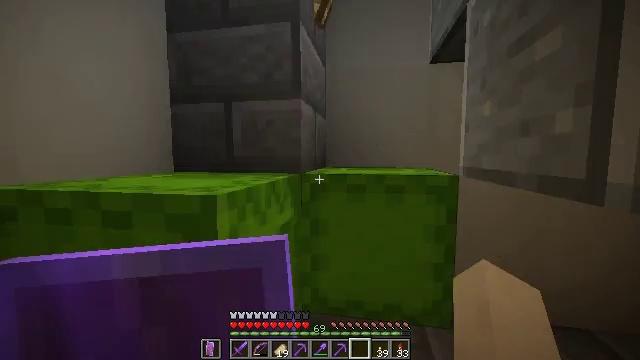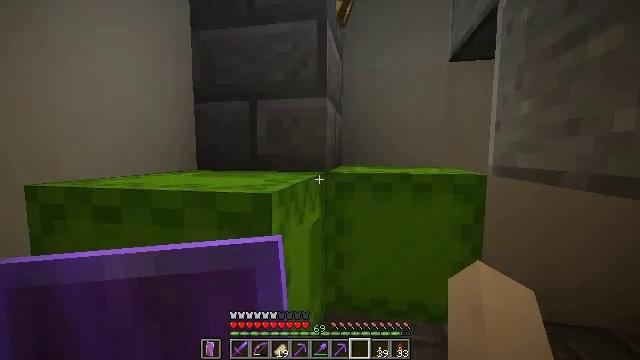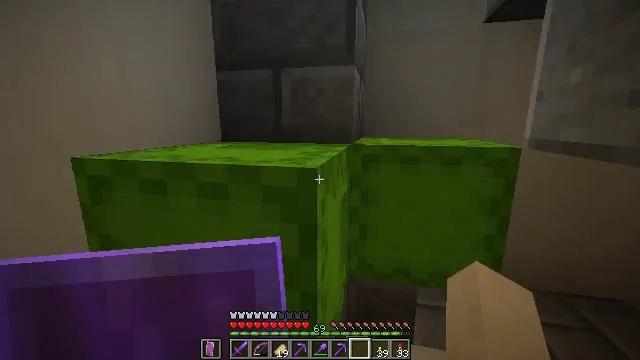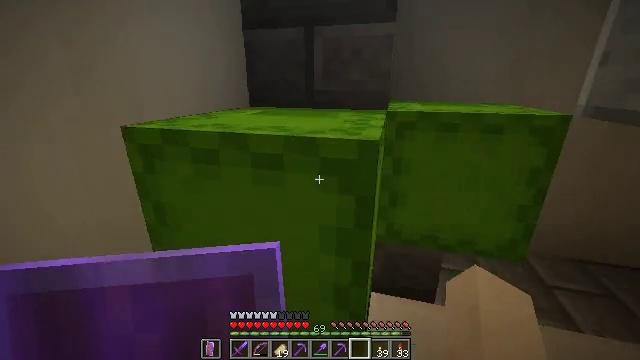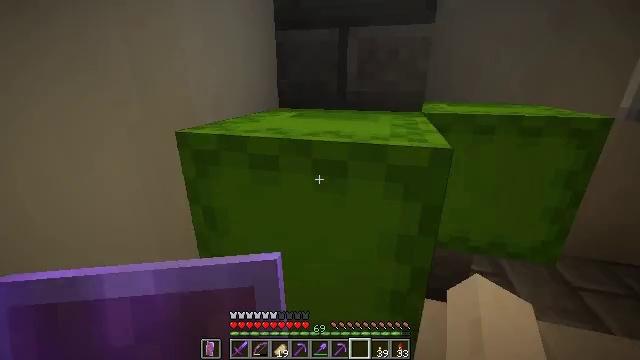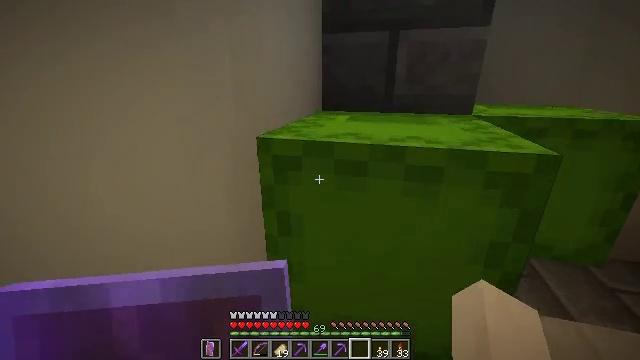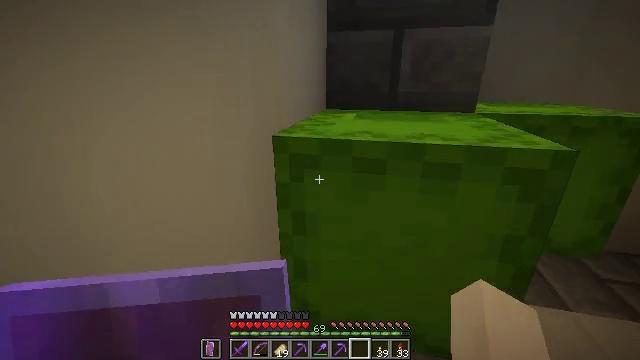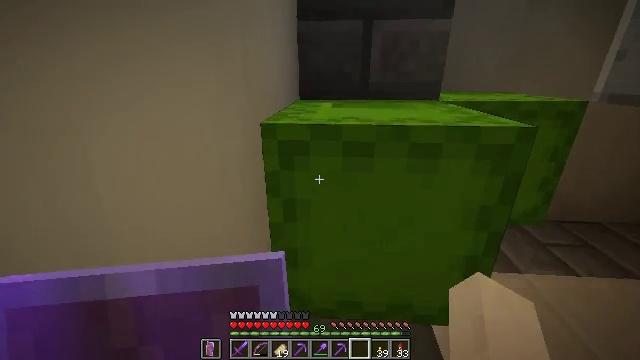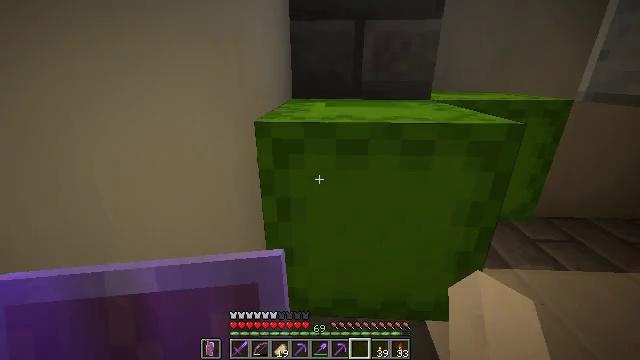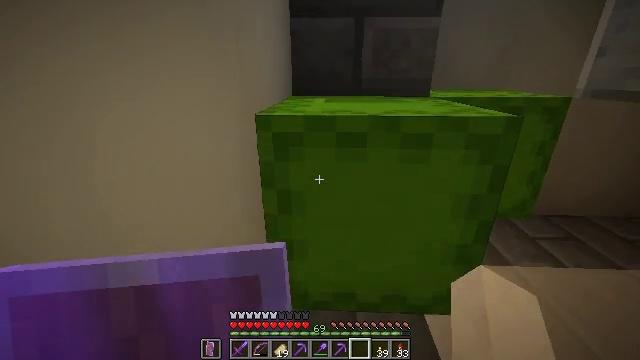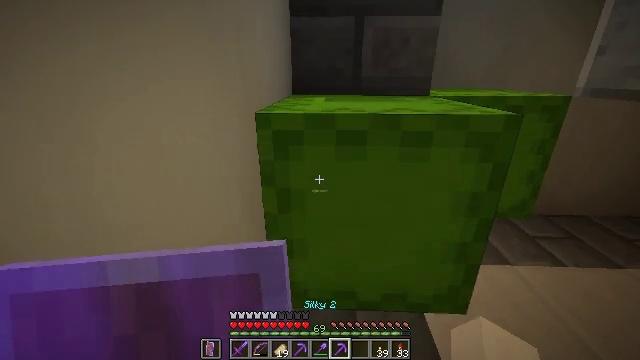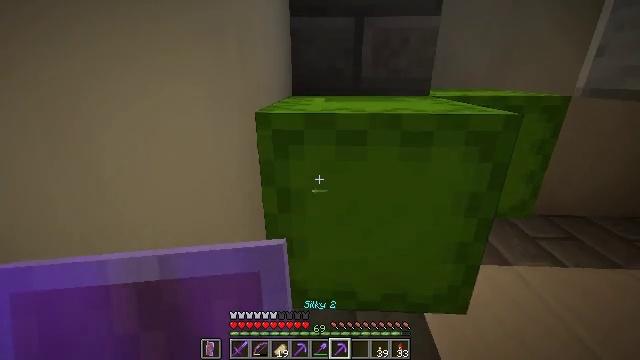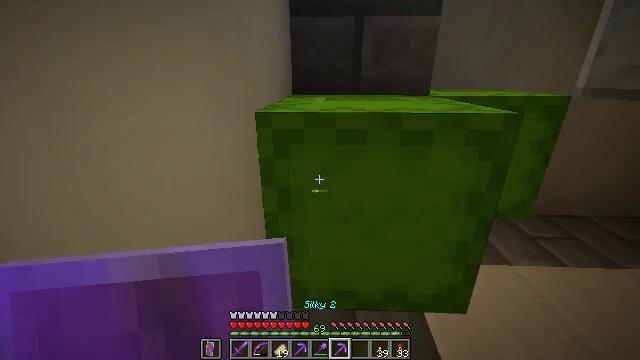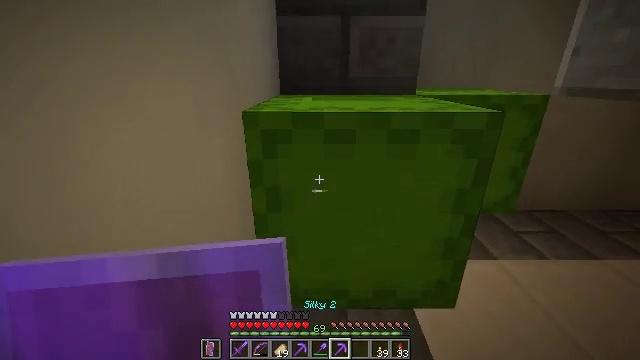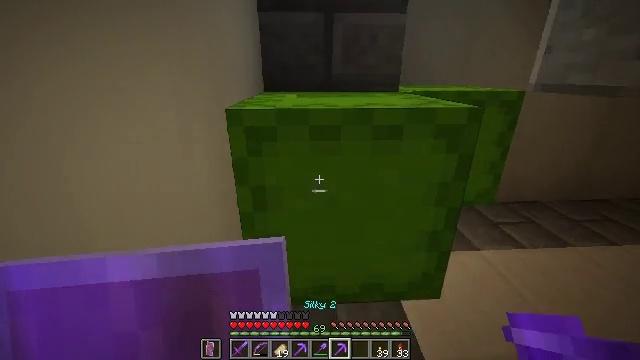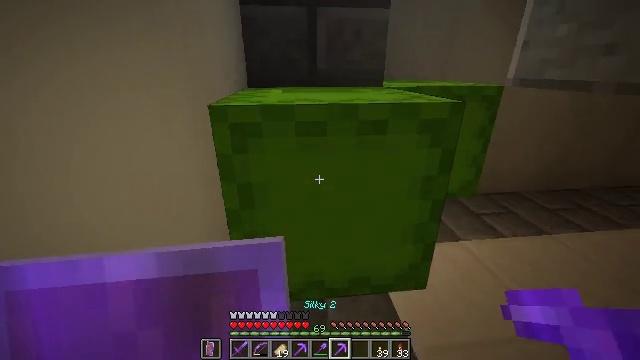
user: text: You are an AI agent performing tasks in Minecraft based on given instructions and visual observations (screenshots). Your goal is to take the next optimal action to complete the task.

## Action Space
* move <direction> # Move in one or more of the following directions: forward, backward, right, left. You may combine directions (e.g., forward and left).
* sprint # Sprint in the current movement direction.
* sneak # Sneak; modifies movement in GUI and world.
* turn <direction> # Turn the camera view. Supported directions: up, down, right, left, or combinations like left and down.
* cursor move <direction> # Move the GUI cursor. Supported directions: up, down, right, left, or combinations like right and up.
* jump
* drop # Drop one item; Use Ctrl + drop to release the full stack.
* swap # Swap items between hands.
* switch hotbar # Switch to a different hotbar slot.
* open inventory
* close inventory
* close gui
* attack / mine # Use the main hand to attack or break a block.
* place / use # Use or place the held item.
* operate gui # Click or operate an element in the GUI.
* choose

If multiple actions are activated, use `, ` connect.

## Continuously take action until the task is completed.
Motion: motion action
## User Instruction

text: Break the lime shulker box to relocate it.
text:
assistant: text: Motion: move left
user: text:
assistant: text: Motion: move left, turn left and down
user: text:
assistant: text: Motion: move left, turn left and down
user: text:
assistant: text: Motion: move left
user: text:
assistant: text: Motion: move left
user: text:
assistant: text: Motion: turn right
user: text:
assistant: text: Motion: turn right and down
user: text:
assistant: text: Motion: turn right
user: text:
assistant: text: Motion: no_op
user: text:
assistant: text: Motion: no_op
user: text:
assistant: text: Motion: no_op
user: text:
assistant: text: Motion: no_op
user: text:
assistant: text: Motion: turn right
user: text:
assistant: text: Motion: turn right
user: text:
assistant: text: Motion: turn right
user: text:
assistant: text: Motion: turn right and down
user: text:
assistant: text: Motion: turn right and down, attack / mine
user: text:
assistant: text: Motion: attack / mine
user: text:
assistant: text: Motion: move forward, attack / mine
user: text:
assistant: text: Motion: move forward, attack / mine
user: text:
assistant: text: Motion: move forward, attack / mine
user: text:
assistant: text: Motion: move forward, attack / mine
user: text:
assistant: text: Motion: move forward
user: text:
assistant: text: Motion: move forward, turn right
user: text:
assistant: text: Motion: turn right and down
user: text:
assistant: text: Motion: turn right
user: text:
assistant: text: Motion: no_op
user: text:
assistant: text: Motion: move forward
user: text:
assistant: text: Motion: move forward
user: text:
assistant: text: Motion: move forward